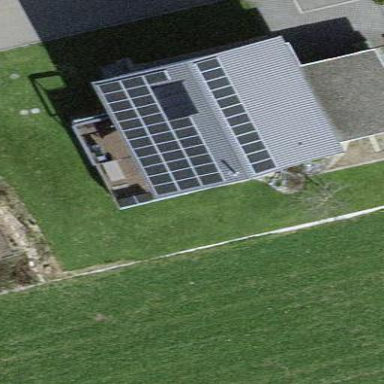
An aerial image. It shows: Solar power generator using photovoltaic panels.